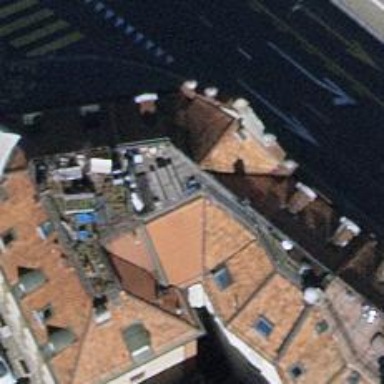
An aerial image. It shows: Restaurant.